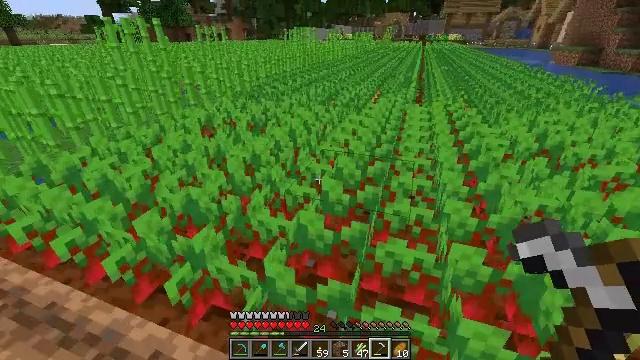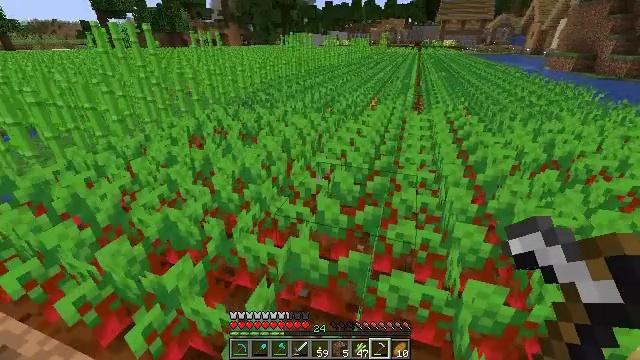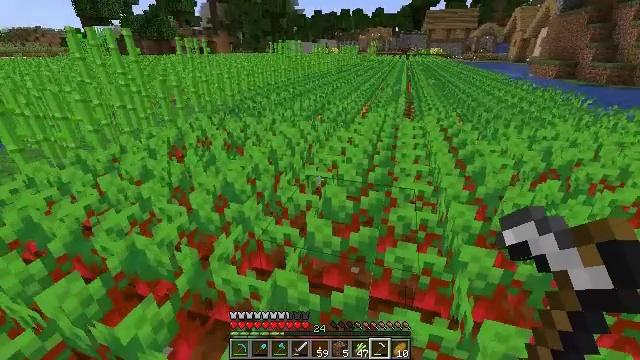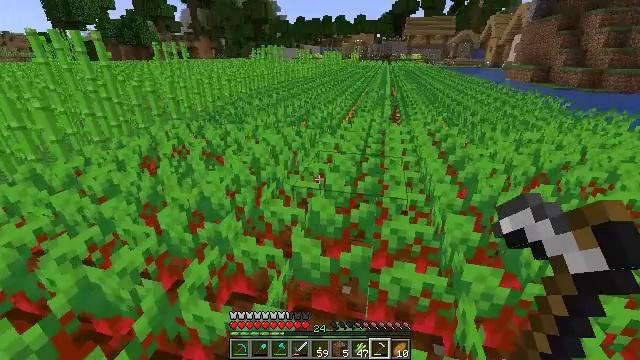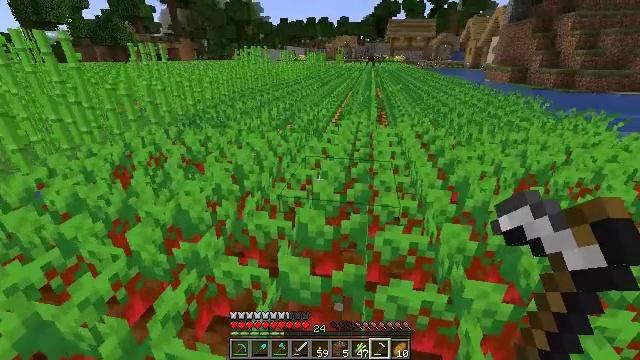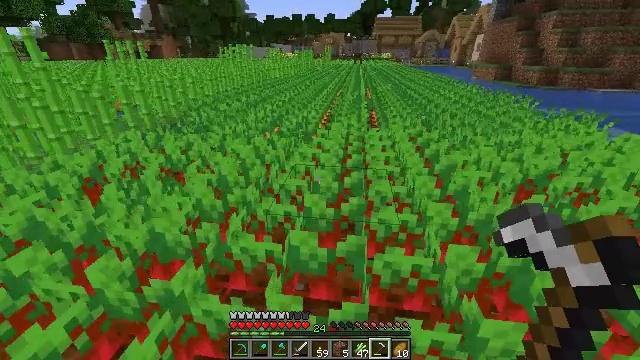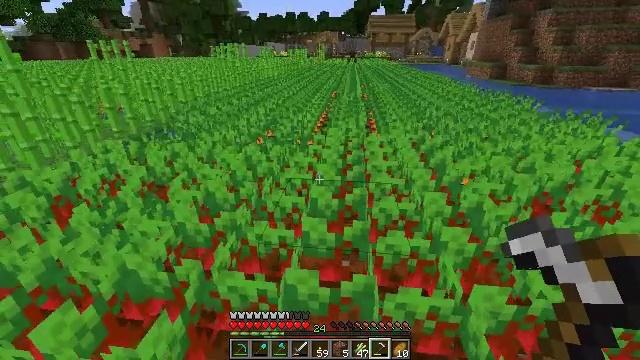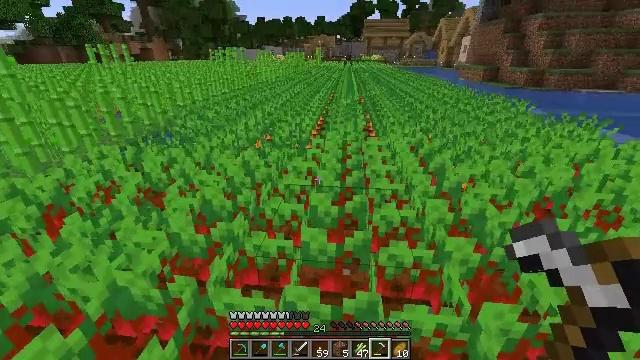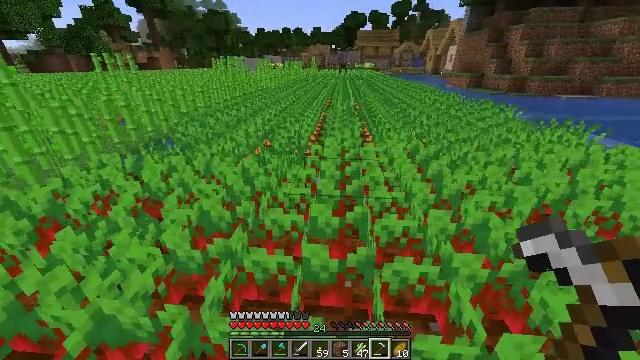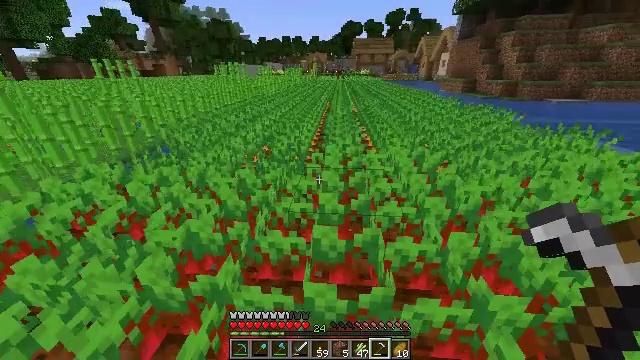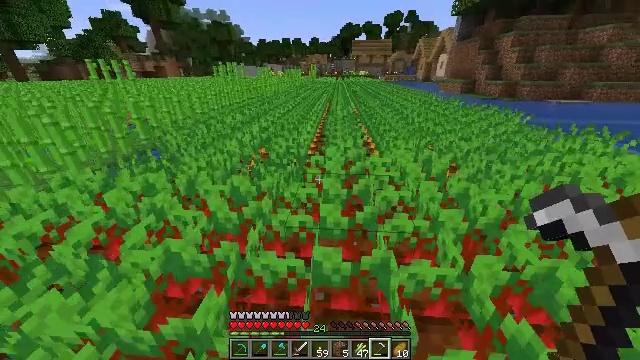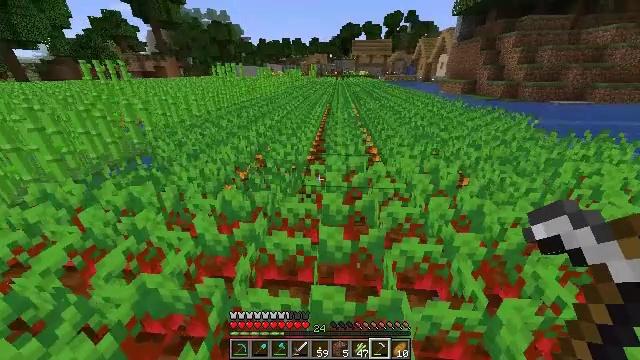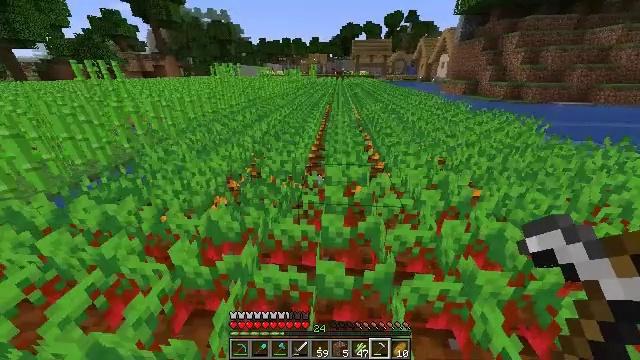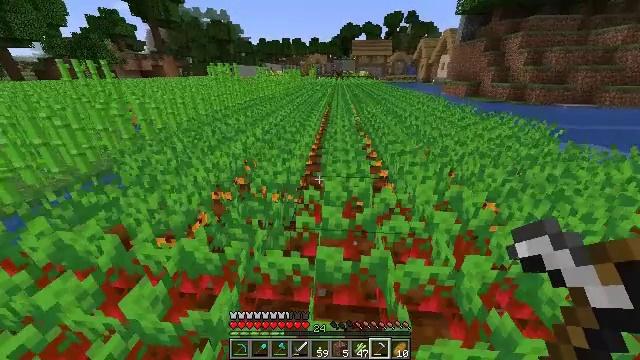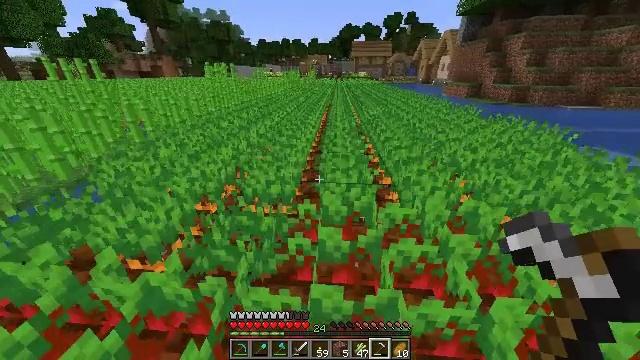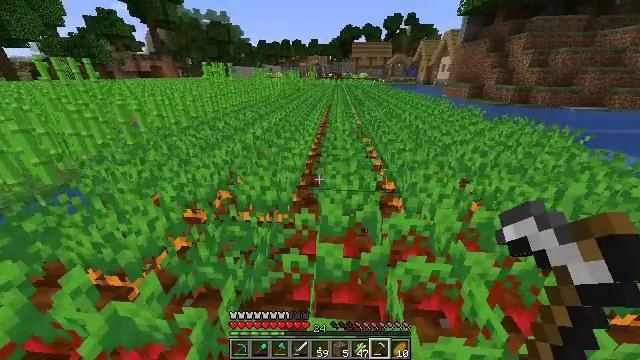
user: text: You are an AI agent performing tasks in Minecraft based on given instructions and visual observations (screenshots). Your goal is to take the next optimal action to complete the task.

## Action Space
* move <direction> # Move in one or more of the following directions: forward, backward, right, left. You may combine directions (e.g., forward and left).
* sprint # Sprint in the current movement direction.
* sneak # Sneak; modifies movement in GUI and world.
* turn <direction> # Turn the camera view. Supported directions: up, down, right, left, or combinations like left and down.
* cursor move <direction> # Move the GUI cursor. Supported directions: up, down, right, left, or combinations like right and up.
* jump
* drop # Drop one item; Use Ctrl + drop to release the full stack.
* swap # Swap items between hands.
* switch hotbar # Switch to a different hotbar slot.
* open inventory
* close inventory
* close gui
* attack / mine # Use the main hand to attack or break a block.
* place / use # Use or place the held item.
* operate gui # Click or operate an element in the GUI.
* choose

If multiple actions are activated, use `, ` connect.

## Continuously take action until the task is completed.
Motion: motion action
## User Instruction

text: In the crafting table, craft some paper.
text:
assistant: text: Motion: move forward
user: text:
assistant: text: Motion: move forward, turn right and up
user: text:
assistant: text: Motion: move forward, turn right
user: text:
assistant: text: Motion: move forward, turn right
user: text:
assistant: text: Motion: move forward, turn right
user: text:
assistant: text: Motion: move forward, sprint, turn right
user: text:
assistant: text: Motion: move forward, sprint
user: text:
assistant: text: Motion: move forward, sprint
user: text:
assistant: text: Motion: move forward, sprint
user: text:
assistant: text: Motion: move forward, sprint
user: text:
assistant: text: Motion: move forward, sprint
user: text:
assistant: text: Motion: move forward, sprint
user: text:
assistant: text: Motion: move forward, sprint
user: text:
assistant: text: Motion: move forward, sprint
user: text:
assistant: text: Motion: move forward, sprint
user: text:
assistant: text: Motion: move forward, sprint
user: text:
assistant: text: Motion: move forward, sprint
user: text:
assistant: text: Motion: move forward, sprint
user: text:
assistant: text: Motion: move forward, sprint
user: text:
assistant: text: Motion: move forward, sprint
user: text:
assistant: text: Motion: move forward, sprint
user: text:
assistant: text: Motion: move forward, sprint
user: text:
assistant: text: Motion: move forward, sprint
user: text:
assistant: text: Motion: move forward, sprint
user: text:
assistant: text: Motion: move forward, sprint
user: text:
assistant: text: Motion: move forward, sprint
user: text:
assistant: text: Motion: move forward, sprint
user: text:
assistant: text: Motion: move forward, sprint
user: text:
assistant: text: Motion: move forward, sprint
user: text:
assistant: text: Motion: move forward, sprint